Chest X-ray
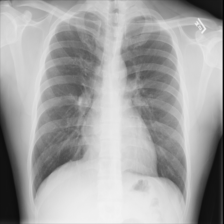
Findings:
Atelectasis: negative
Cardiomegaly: negative
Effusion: negative
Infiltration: negative
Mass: negative
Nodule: negative
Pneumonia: negative
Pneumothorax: negative
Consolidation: negative
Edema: negative
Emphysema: negative
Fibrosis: negative
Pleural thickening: negative
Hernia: negative